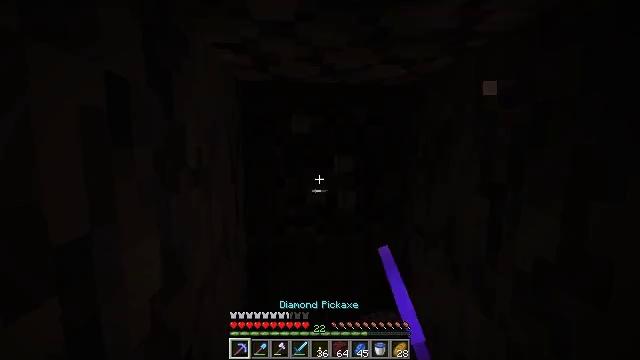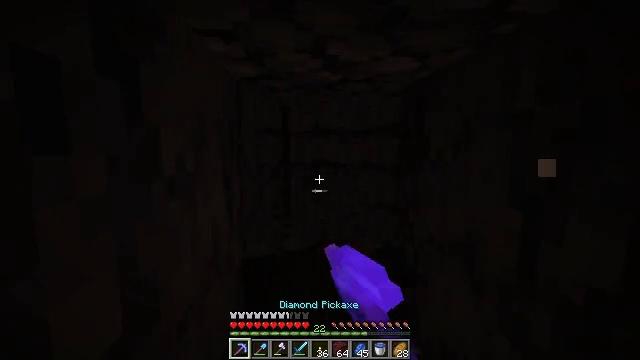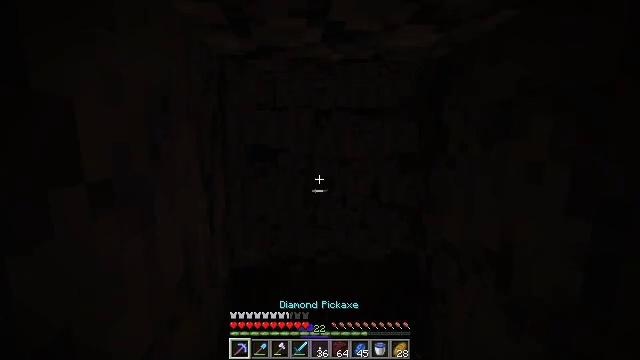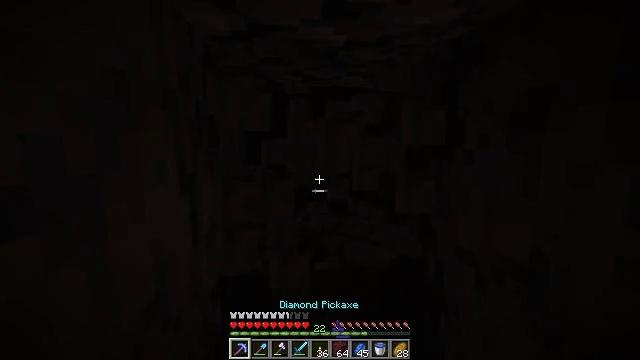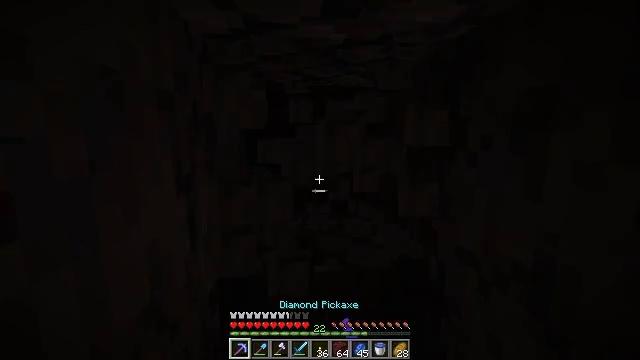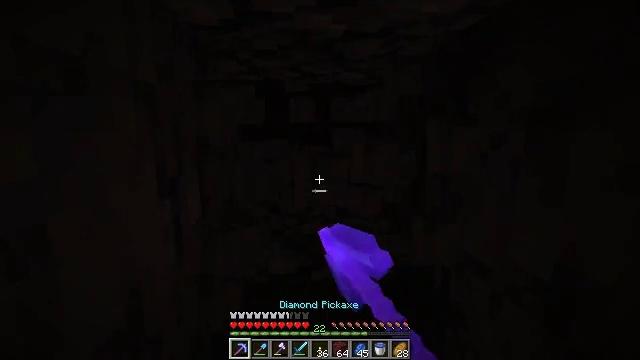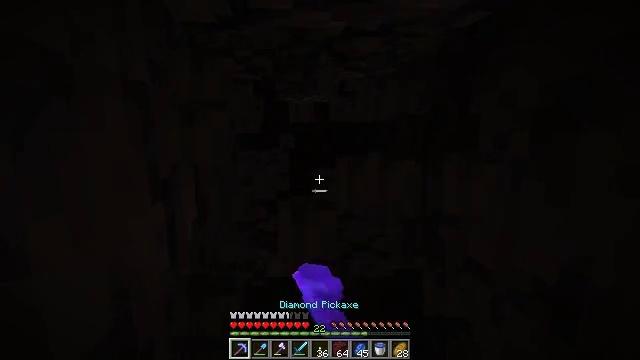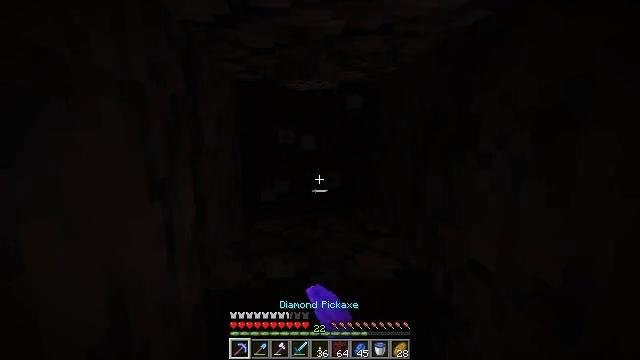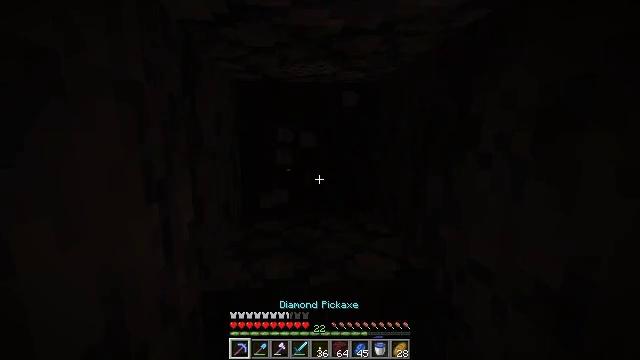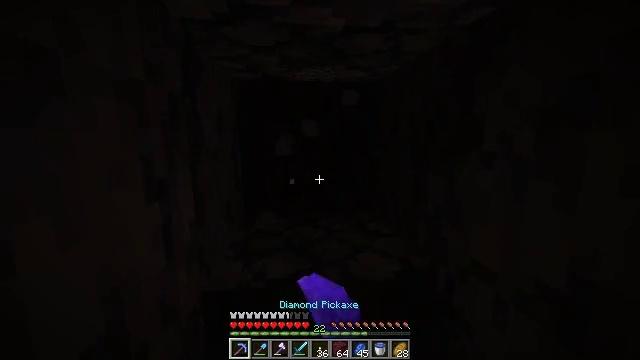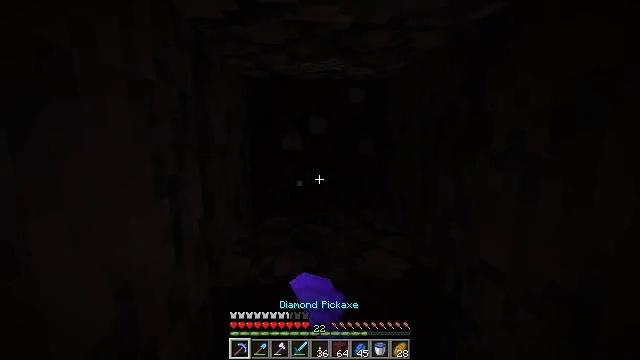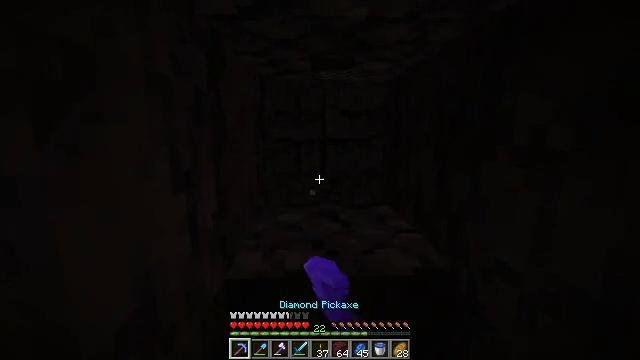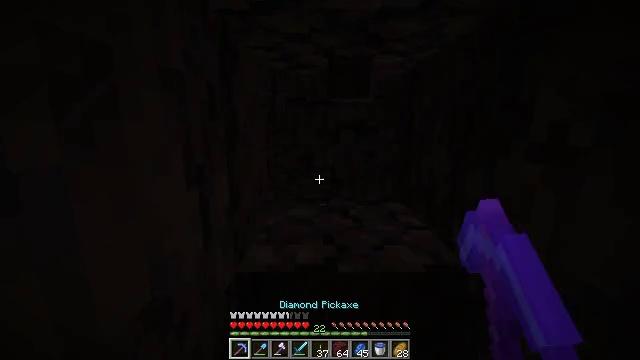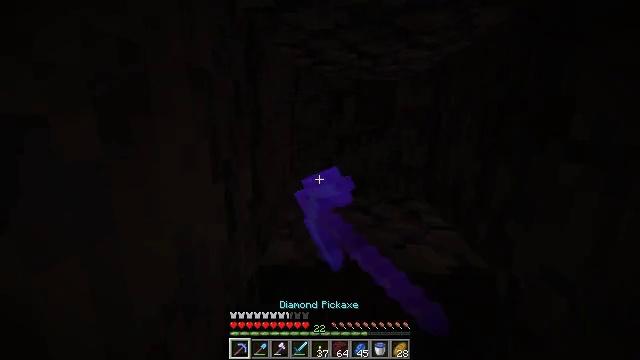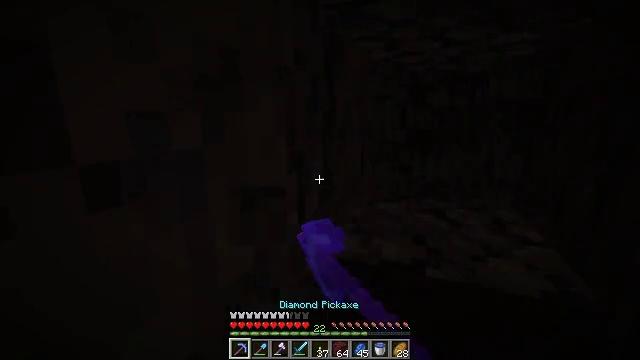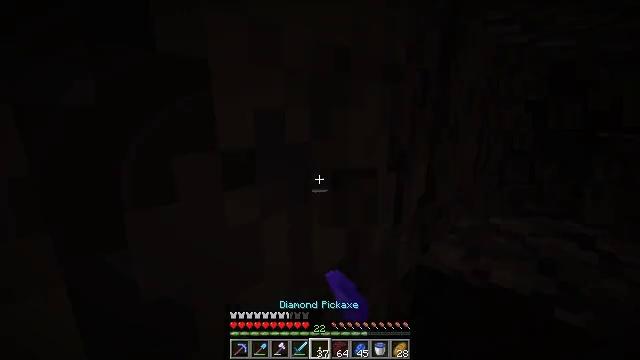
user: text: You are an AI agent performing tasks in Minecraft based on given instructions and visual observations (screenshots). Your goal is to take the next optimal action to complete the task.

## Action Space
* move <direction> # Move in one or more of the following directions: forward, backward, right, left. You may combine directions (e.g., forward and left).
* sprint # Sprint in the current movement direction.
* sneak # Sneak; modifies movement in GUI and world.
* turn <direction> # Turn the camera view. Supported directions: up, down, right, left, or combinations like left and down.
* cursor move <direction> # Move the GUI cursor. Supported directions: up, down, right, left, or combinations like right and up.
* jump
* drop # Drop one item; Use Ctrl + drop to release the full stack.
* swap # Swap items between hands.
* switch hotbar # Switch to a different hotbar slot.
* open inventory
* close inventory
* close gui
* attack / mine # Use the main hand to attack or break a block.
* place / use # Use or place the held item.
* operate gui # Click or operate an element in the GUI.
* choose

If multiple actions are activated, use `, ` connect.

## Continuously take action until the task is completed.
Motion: motion action
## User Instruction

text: Collect basalt for building.
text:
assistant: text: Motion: move forward, attack / mine
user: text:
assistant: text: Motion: move forward, turn down, attack / mine
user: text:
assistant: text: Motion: turn down, attack / mine
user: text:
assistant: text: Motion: attack / mine
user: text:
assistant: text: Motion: attack / mine
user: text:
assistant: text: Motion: attack / mine
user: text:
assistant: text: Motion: attack / mine
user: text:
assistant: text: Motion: attack / mine
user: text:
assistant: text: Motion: attack / mine
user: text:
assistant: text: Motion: turn left, attack / mine
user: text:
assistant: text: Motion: turn left, attack / mine
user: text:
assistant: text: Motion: turn left and down, attack / mine
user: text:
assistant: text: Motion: turn left, attack / mine
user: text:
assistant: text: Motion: turn left and down, attack / mine
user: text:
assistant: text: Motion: turn left, switch to hotbar 5
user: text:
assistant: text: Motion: switch to hotbar 5